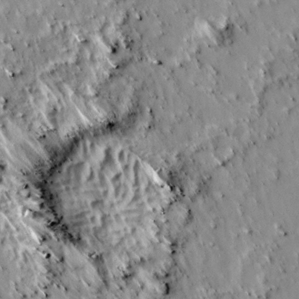
Label: non_frost